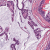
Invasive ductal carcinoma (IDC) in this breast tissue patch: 1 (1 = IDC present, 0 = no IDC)